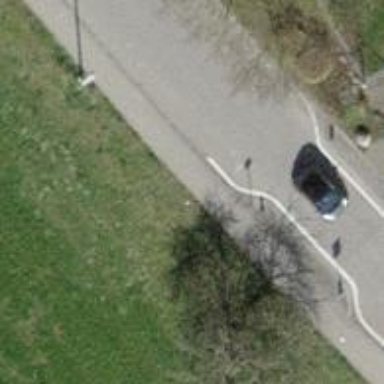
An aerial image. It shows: Traffic calming feature called choker.